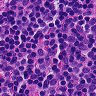
Metastatic tissue present: no